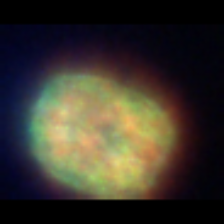
Taxon: Centric
Group: Diatoms